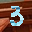
Label: 3